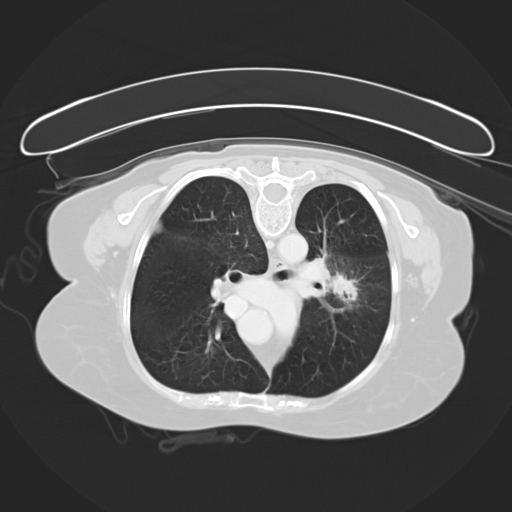
Survival: Short